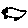
Label: car